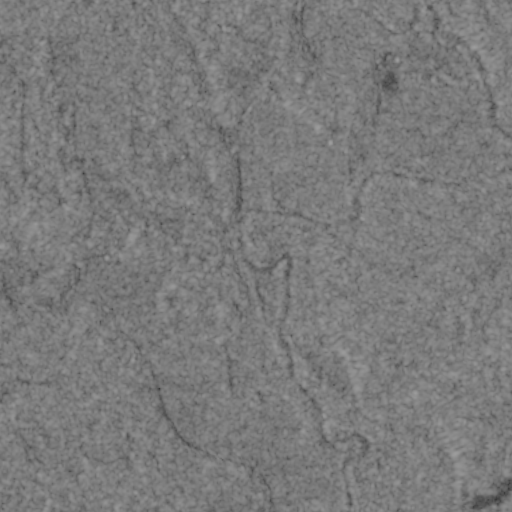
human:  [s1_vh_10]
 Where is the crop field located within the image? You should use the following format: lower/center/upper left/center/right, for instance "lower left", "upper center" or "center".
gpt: The crop field is located in the lower left of the image.
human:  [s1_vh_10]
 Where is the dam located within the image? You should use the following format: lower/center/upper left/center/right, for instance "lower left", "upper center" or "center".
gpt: The dam is located in the lower right of the image.
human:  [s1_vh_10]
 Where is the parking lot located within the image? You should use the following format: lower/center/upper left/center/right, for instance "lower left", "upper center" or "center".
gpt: The parking lot is located in the center of the image.
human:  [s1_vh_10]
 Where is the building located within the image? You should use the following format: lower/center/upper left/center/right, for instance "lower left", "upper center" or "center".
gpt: There is no building in the image.

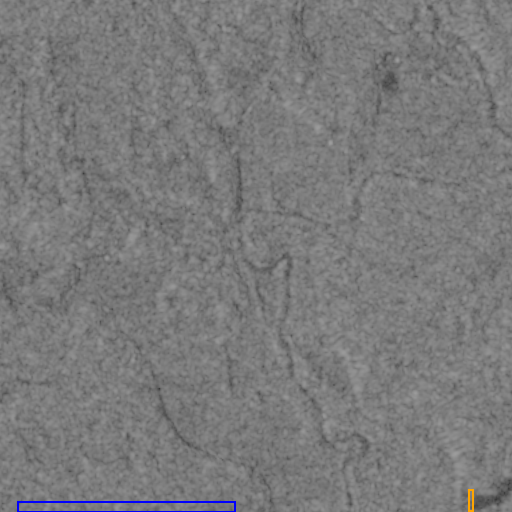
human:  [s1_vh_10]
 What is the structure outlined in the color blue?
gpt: The structure outlined in blue is a crop field.
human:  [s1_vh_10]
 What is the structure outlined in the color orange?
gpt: The structure outlined in orange is a dam.
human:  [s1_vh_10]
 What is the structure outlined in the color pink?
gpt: There is no pink outline.